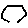
Label: hexagon